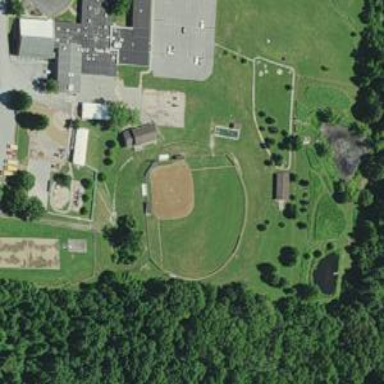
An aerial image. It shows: Baseball or softball pitch for leisure land sports.